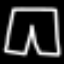
Label: pants